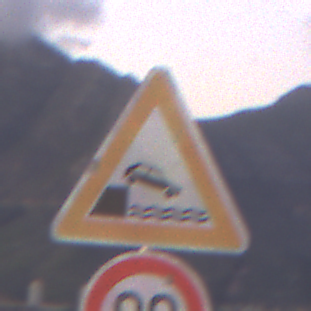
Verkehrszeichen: Ufer
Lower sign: Geschwindigkeit90
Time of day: Dawn
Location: Outdoor (RoadRail)
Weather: Clear
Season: NotSpecified
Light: Natural